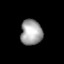
Tissue: lung
Cell type: Epithelial cells
Senescence score: 0.1674
Nuclear area (px): 540
Mean DAPI intensity: 161.976